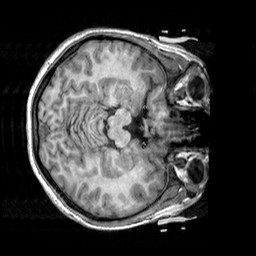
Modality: T1w
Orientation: axial
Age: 24
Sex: female
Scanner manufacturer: siemens
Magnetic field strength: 3 T
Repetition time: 2.3 s
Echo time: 0.00303 s